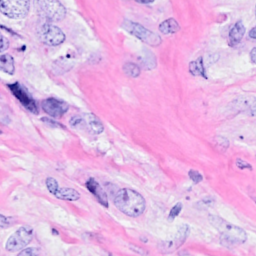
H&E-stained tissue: Breast